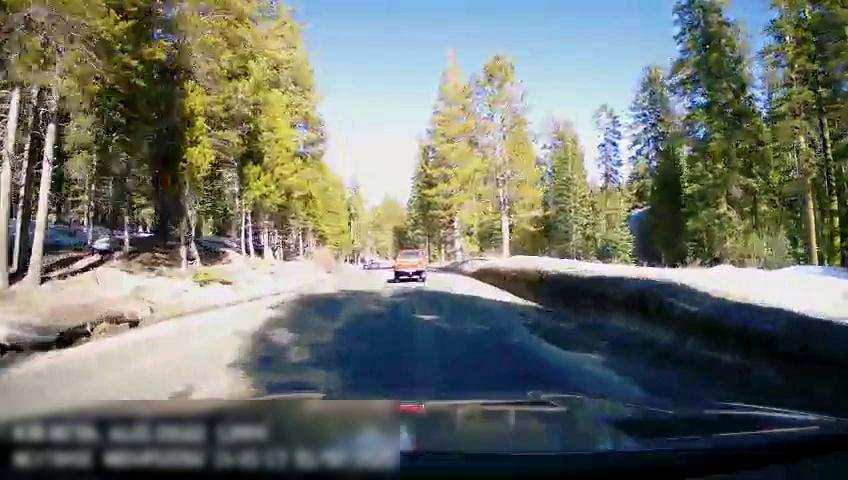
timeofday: Day
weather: Sunny
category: Drivable Space
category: Vehicles | Truck